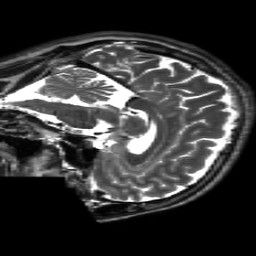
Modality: T2w
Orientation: sagittal
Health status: ill
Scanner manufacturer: siemens
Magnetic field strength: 3 T
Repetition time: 6.16 s
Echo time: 0.101 s